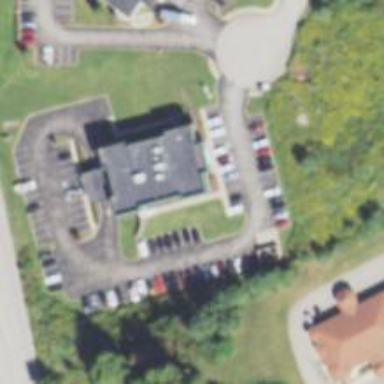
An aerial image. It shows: Clinic.